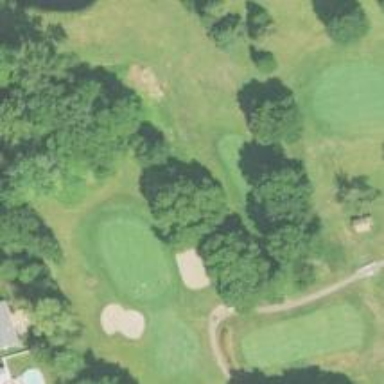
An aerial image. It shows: View of golf hole.